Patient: sex F, age 31
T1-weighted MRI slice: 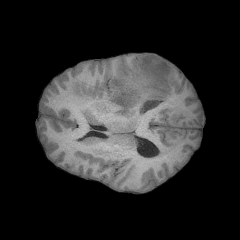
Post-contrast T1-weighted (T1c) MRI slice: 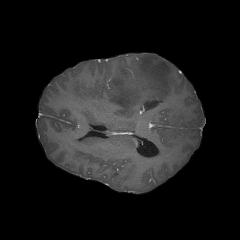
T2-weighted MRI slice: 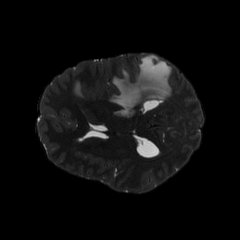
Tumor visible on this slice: yes
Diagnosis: Glioblastoma, IDH-wildtype
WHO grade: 4